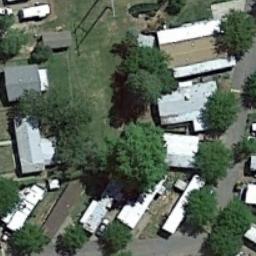
Label: residential